Question: I'm try add a gitlab repository to redmine, but when accessing the repository via redmine, this displays the following message:
> "The entry or revision was not found in the repository."
My repo configuration:

2.4.1
ubuntu
## edit:
'''
root@Development:~# su www-data
$ ls /home/git/repositories/mapb_1990/test.git/
branches config description HEAD hooks info objects refs
'''
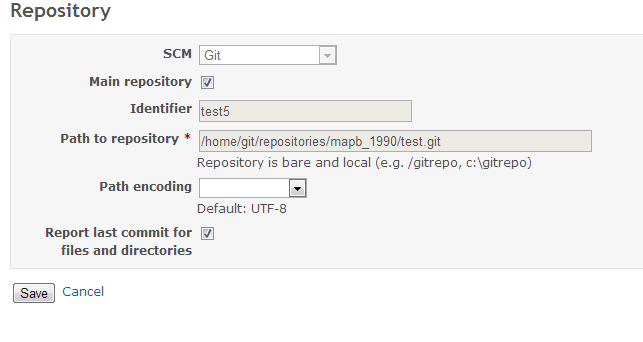
Answer: If you are using Passenger module for Apache chances are it might be running under 'nobody' user (and not 'www-data').
Check out with:
'''
root@Development:~# ps auxf | grep -A 8 -e "/usr/sbin/apache2 -k star[t]" -e /usr/local/share/redmin[e]
'''
and look for processes starting with and : are they running under 'nobody' (I had the exact same issue and fixed it now so I can't check what exact output you should have).
(Redmine is located at in my setup).
And, in default setup, 'nobody' cannot access to :
'''
root@Development:~# su nobody
sh-4.2$ ls /home/git/repositories/
ls: cannot access /home/git/repositories/: Permission denied
'''
You have two options:
- 'chmod -R o=rx /home/git/repositories/mapb_1990/test.git/'- Change Passenger use and group in VirtualHost configuration by adding following lines to your VirtualHost file:'''
<IfModule mod_passenger.c>
PassengerUser www-data
PassengerGroup www-data
</IfModule>
'''
You might also want to run theses commands to make sure previously 'nobody:nogroup' owned files are transfered to 'www-data:www-data':'''
root@Development:~# find /usr/local/share/redmine -user nobody -exec chown www-data {} \;
root@Development:~# find /usr/local/share/redmine -group nogroup -exec chgrp www-data {} \;
'''
And restart Apache:'''
root@Development:~# service apache2 restart
'''